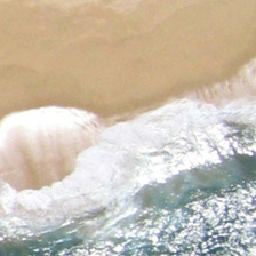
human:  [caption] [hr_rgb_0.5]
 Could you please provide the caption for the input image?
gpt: The huge waves beat against the flat yellow beach.

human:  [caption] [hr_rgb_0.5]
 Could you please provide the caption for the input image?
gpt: The big waves beat against the flat yellow sand beach.

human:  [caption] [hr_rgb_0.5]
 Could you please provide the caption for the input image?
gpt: an arc coast line separate the sea and the beach .

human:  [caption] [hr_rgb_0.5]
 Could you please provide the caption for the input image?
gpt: The big wave beat on the flat yellow beach.

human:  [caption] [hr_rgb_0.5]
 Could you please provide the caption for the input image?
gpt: The big wave hit a flat yellow beach.